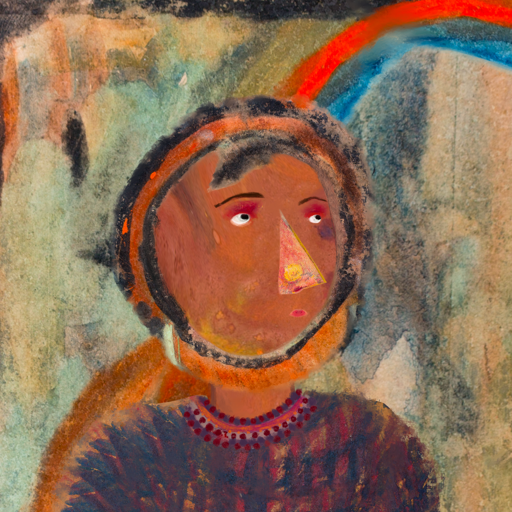
Background: Childish, Head And Neck Side: Mother_And_Son_Son, Face Side: Irani, Bust: In_The_Sun, Hair Side: Childish, Head Accessory: Blank, Second Necklace: Blank, Necklace: Roy_Bahadur, Baby: Blank